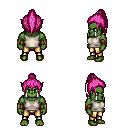
a pixel art fantasy rpg character, male body template, orc, green skin, white sleeveless shirt, gold greaves, pink long topknot hairstyle, cloth bracers, four views (front, back, left, right), 2x2 character sprite sheet, small pixel art, hard edges, no anti-aliasing